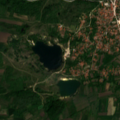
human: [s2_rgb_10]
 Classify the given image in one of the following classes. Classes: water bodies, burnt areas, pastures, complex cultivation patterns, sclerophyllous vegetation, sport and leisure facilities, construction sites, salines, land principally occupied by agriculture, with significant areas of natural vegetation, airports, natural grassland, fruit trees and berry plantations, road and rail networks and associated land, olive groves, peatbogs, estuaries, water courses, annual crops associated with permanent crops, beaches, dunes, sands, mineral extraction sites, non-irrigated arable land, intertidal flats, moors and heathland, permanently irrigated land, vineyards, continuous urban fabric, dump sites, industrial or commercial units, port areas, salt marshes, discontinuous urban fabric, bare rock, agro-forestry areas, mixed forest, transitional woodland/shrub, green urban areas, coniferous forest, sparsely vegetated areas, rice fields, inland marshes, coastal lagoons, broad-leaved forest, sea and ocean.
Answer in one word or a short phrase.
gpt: discontinuous urban fabric, complex cultivation patterns, land principally occupied by agriculture, with significant areas of natural vegetation, broad-leaved forest, transitional woodland/shrub